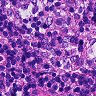
Metastatic tissue present: no